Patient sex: M
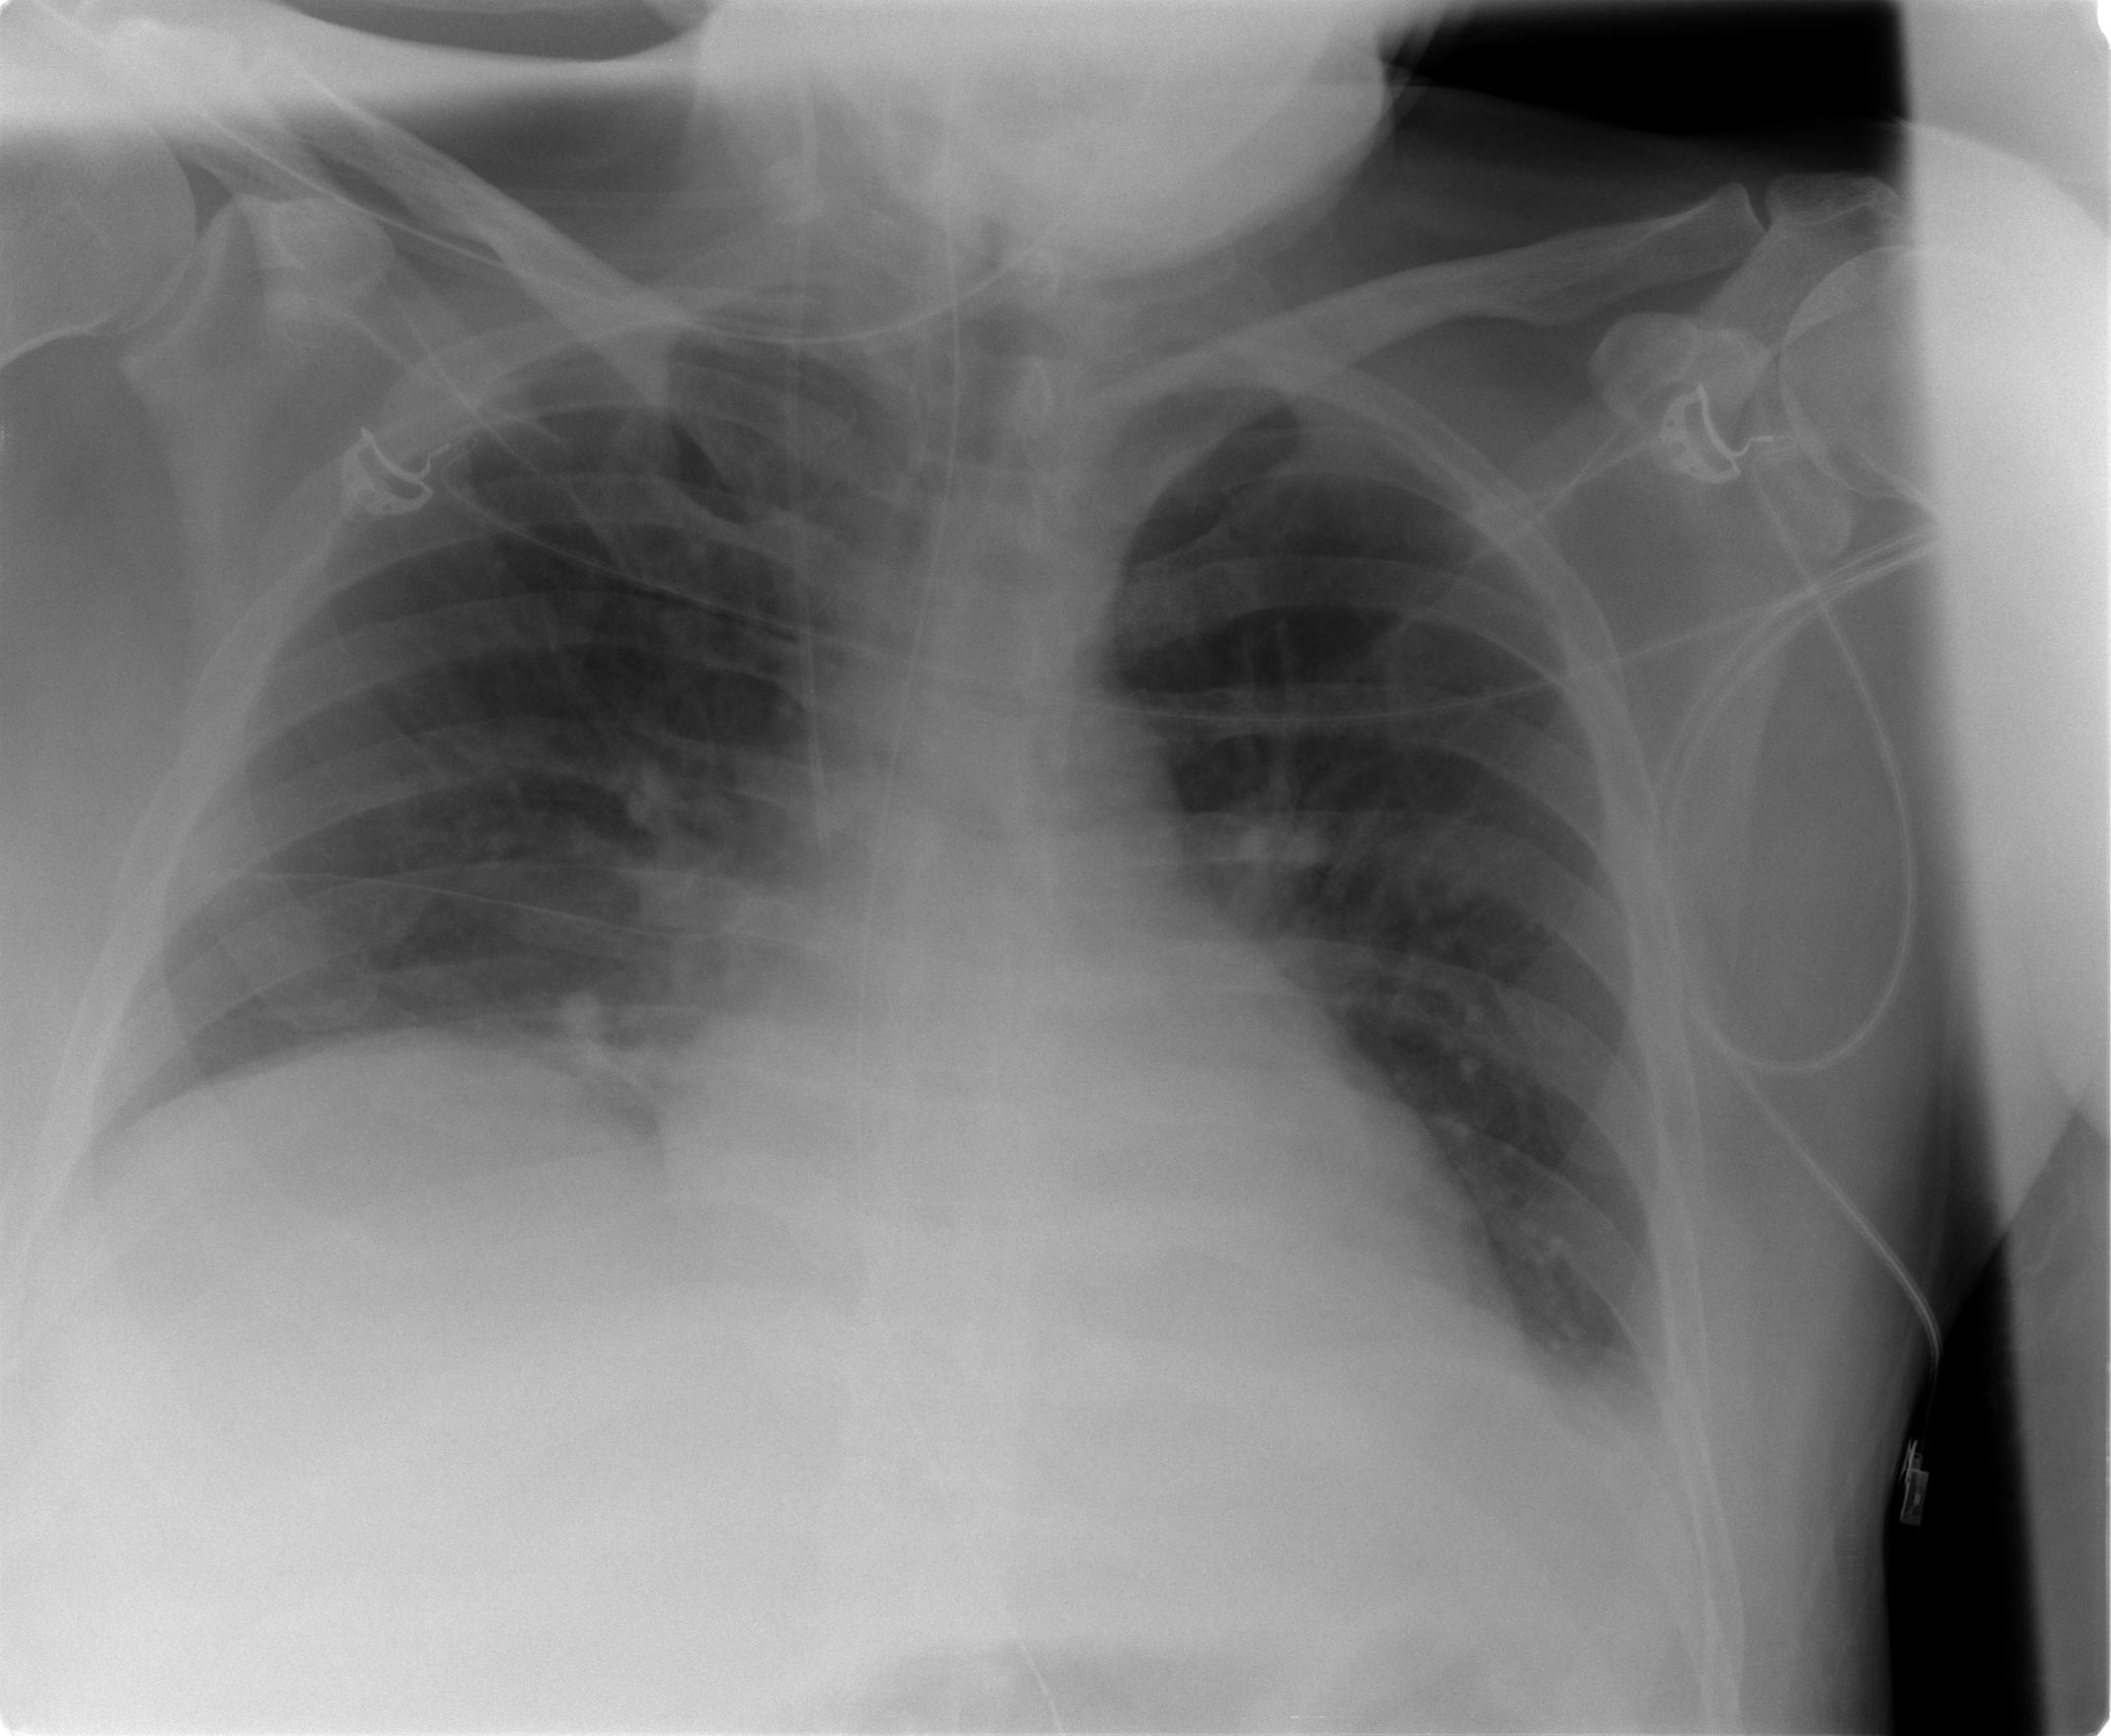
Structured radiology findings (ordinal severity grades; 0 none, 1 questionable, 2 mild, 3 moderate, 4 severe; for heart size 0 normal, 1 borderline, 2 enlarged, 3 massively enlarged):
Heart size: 0
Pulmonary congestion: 2
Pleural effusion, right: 0
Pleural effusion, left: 1
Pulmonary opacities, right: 0
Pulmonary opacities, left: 0
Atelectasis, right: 2
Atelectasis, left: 2